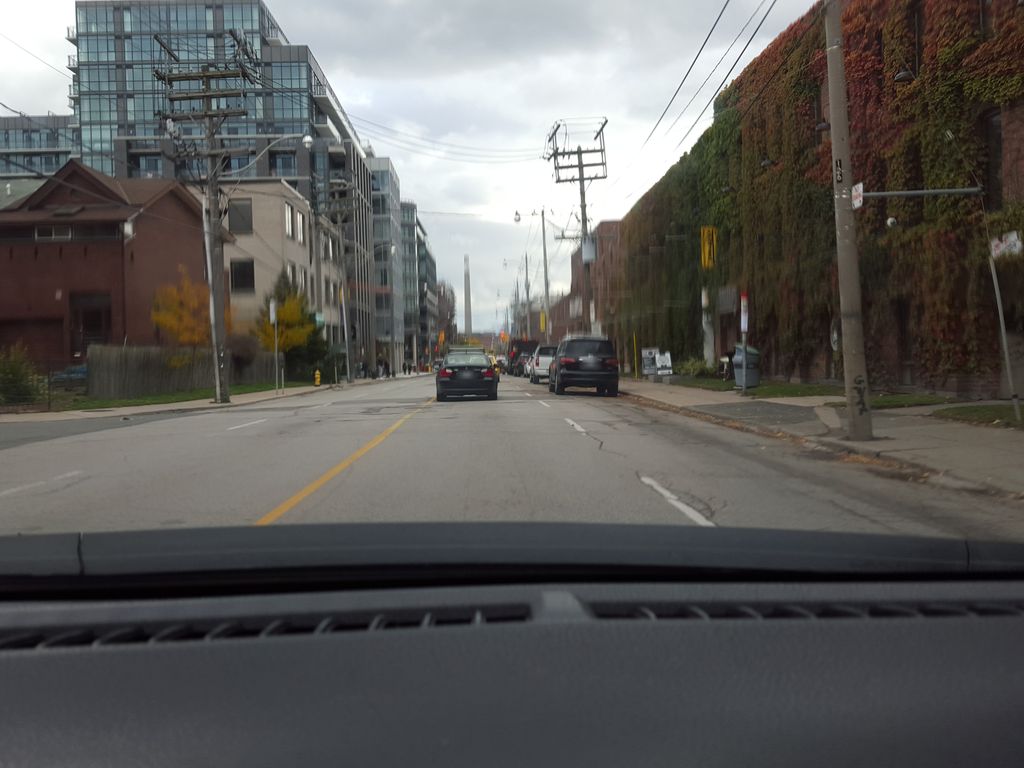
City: toronto